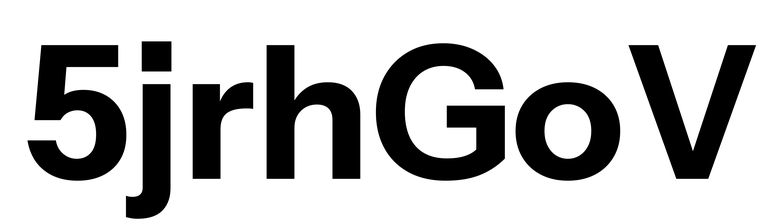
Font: InstrumentSans_Bold